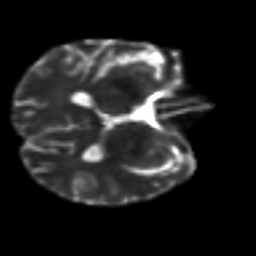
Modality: T2w
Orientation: axial
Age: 43
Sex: male
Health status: ill
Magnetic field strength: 3 T
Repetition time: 9 s
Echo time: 0.093 s